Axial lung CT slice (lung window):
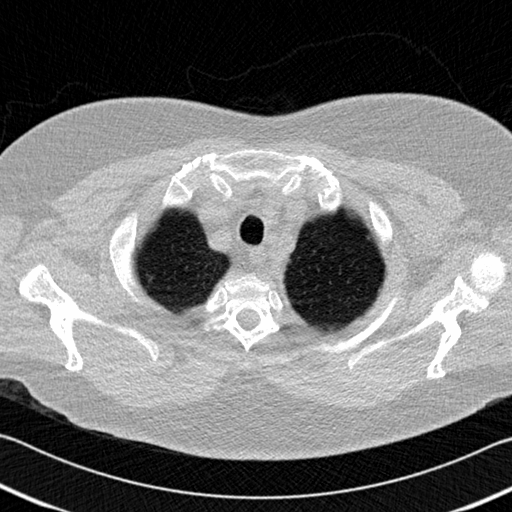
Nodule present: no